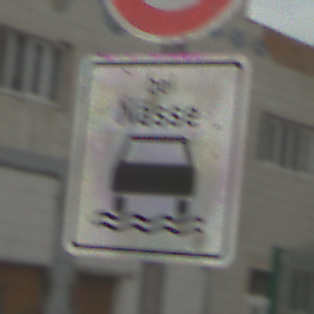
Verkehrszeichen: BeiNaesse
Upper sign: Geschwindigkeit70
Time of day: MorningAfternoon
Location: Outdoor (Suburban)
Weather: PartlyCloudy
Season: NotSpecified
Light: Natural